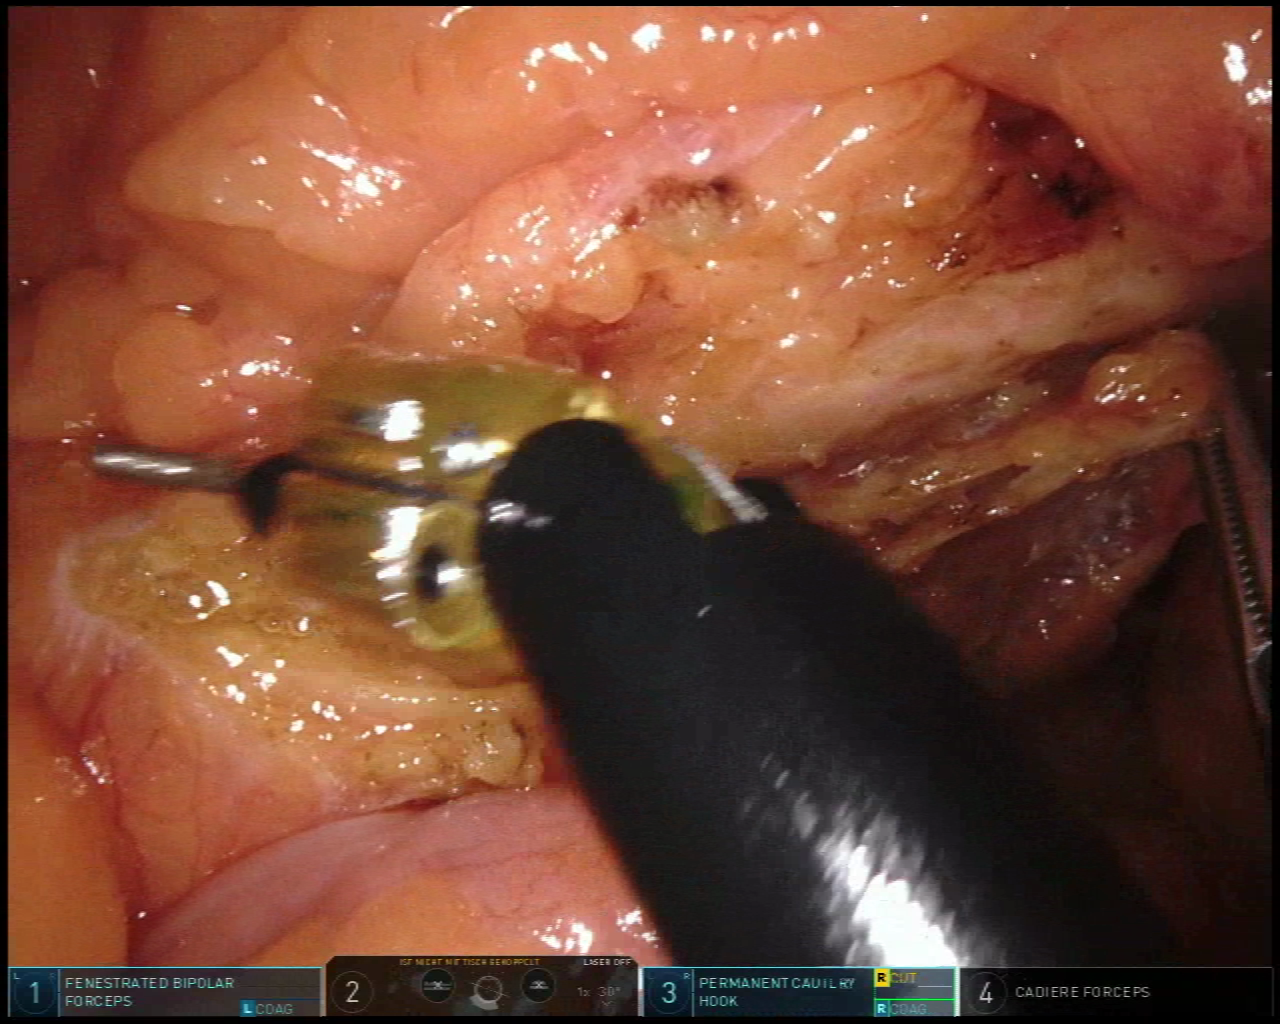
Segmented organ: inferior_mesenteric_artery
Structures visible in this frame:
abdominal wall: no
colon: no
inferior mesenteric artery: yes
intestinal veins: no
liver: no
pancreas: no
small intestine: yes
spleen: no
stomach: no
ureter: no
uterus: no
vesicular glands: no